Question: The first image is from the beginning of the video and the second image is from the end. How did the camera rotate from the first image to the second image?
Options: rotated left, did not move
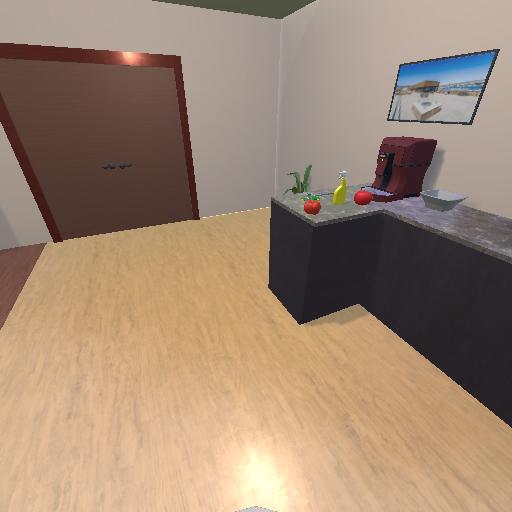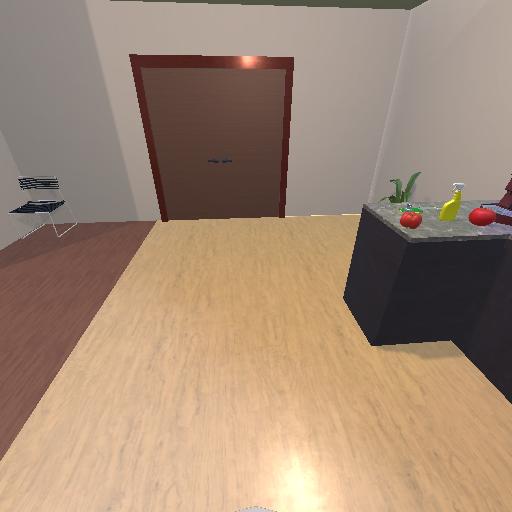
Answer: rotated left